Interaction volume radius: 5 \u00c5
Interaction volume height: 30 \u00c5
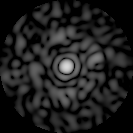
Disorder parameter: 0.8524